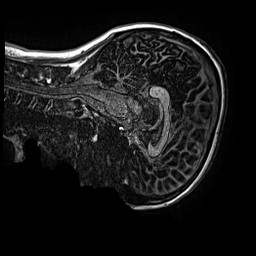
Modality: MP2RAGE
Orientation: sagittal
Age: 14
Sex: female
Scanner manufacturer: siemens
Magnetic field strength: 3 T
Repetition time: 4 s
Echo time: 0.00299 s